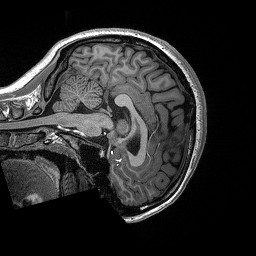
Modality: T1w
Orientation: sagittal
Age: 20
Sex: female